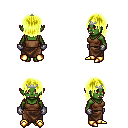
a pixel art fantasy rpg character, female body template, orc, green skin, brown pirate shirt, robe skirt, gold long bangs hairstyle, silver tiara, metal gloves, gold boots, four views (front, back, left, right), 2x2 character sprite sheet, small pixel art, hard edges, no anti-aliasing